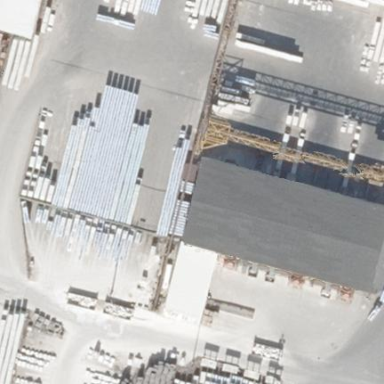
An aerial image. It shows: Industrial building.